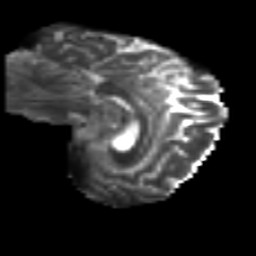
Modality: T2w
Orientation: sagittal
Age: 27
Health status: ill
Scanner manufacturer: philips
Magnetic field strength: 3 T
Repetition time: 9 s
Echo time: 0.127 s